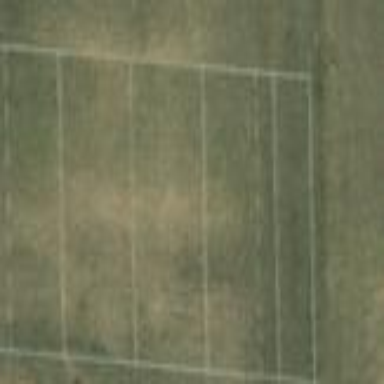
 providing leisure land for sports activities."